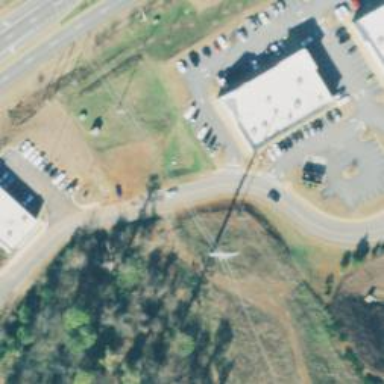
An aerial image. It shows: Power tower or pole.